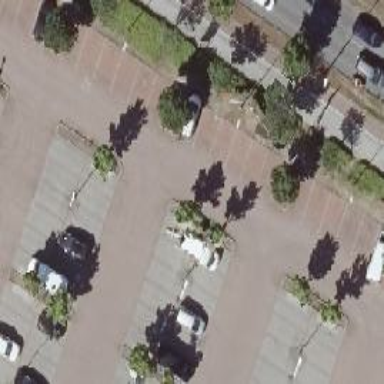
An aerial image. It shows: Parking aisle designated as service road.